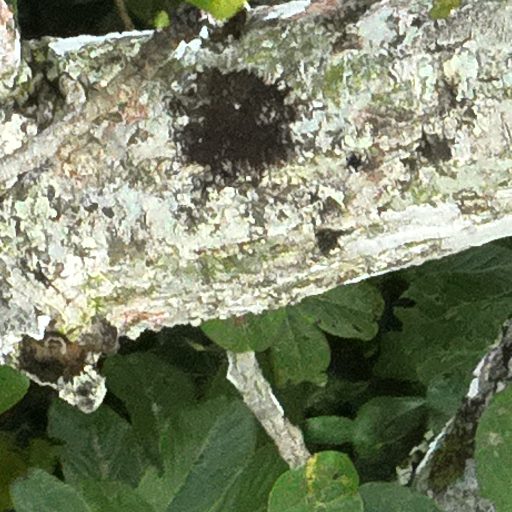
Species: Ceiba pentandra
GBIF accepted scientific name: Ceiba pentandra
Crown area (m\u00b2): 127.434